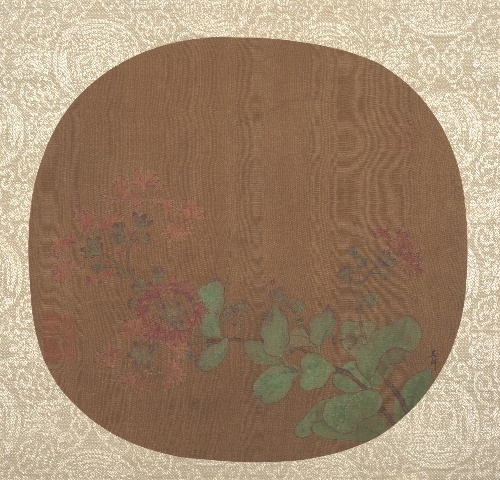
Artist: Unidentified artist|Ma Lin
Artist bio: |Chinese, ca. 1180– after 1256
Object type: Fan mounted as an album leaf
Classification: Paintings
Medium: Fan mounted as an album leaf; ink and color on silk
Culture: China
Period: Ming dynasty (1368–1644)
Dimensions: 9 3/4 x 10 1/16 in. (24.8 x 25.6 cm)
Department: Asian Art
Credit line: From the Collection of A. W. Bahr, Purchase, Fletcher Fund, 1947
Accession year: 1947
Repository: Metropolitan Museum of Art, New York, NY
Tags: Flowers